Question: I need some performance improvement guidance, my query takes several seconds to run and this is causing problems on the server. This query runs on the most common page on my site. I think a radical rethink may be required.
~ EDIT ~
This query produces a list of records whose keywords match those of the program (record) being queried. My site is a software download directory. And this list is used on the program listing page to show other similar programs. PadID is the primary key of the program records in my database.
~ EDIT ~
Heres my query
'''
select match_keywords.PadID, count(match_keywords.Word) as matching_words
from keywords current_program_keywords
inner join keywords match_keywords on
match_keywords.Word=current_program_keywords.Word
where match_keywords.Word IS NOT NULL
and current_program_keywords.PadID=44243
group by match_keywords.PadID
order by matching_words DESC
LIMIT 0,11;
'''
Heres the query explained.

Heres some sample data, however I doubt you'd be able to see the effects of any performance tweaks without more data, which I can provide if you'd like.
'''
CREATE TABLE IF NOT EXISTS 'keywords' (
'Word' varchar(20) NOT NULL,
'PadID' bigint(20) NOT NULL,
'LetterIdx' varchar(1) NOT NULL,
KEY 'Word' ('Word'),
KEY 'LetterIdx' ('LetterIdx'),
KEY 'PadID_2' ('PadID','Word')
) ENGINE=MyISAM DEFAULT CHARSET=latin1;
INSERT INTO 'keywords' ('Word', 'PadID', 'LetterIdx') VALUES
('tv', 44243, 'T'),
('satellite tv', 44243, 'S'),
('satellite tv to pc', 44243, 'S'),
('satellite', 44243, 'S'),
('your', 44243, 'X'),
('computer', 44243, 'C'),
('pc', 44243, 'P'),
('soccer on your pc', 44243, 'S'),
('sports on your pc', 44243, 'S'),
('television', 44243, 'T');
'''
I've tried adding an index, but this doesn't make much difference.
'''
ALTER TABLE 'keywords' ADD INDEX ( 'PadID' )
'''
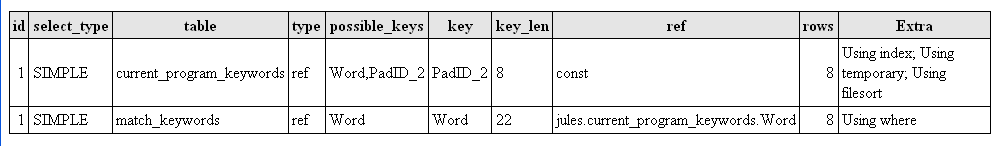
Answer: You might find this helpful if I understood you correctly. The solution takes advantage of innodb's clustered primary key indexes (http://pastie.org/<PHONE>)
EDIT: here's some links that may prove of interest:
<URL>
<URL>
'''
drop table if exists programmes;
create table programmes
(
prog_id mediumint unsigned not null auto_increment primary key,
name varchar(255) unique not null
)
engine=innodb;
insert into programmes (name) values
('prog1'),('prog2'),('prog3'),('prog4'),('prog5'),('prog6');
drop table if exists keywords;
create table keywords
(
keyword_id mediumint unsigned not null auto_increment primary key,
name varchar(255) unique not null
)
engine=innodb;
insert into keywords (name) values
('tv'),('satellite tv'),('satellite tv to pc'),('pc'),('computer');
drop table if exists programme_keywords;
create table programme_keywords
(
keyword_id mediumint unsigned not null,
prog_id mediumint unsigned not null,
primary key (keyword_id, prog_id), -- note clustered composite primary key
key (prog_id)
)
engine=innodb;
insert into programme_keywords values
-- keyword 1
(1,1),(1,5),
-- keyword 2
(2,2),(2,4),
-- keyword 3
(3,1),(3,2),(3,5),(3,6),
-- keyword 4
(4,2),
-- keyword 5
(5,2),(5,3),(5,4);
/*
efficiently list all other programmes whose keywords match that of the
programme currently being queried (for instance prog_id = 1)
*/
drop procedure if exists list_matching_programmes;
delimiter #
create procedure list_matching_programmes
(
in p_prog_id mediumint unsigned
)
proc_main:begin
select
p.*
from
programmes p
inner join
(
select distinct -- other programmes with same keywords as current
pk.prog_id
from
programme_keywords pk
inner join
(
select keyword_id from programme_keywords where prog_id = p_prog_id
) current_programme -- the current program keywords
on pk.keyword_id = current_programme.keyword_id
inner join programmes p on pk.prog_id = p.prog_id
) matches
on matches.prog_id = p.prog_id
order by
p.prog_id;
end proc_main #
delimiter ;
call list_matching_programmes(1);
call list_matching_programmes(6);
explain
select
p.*
from
programmes p
inner join
(
select distinct
pk.prog_id
from
programme_keywords pk
inner join
(
select keyword_id from programme_keywords where prog_id = 1
) current_programme
on pk.keyword_id = current_programme.keyword_id
inner join programmes p on pk.prog_id = p.prog_id
) matches
on matches.prog_id = p.prog_id
order by
p.prog_id;
'''
EDIT: added char_idx functionality as requested
'''
alter table keywords add column char_idx char(1) null after name;
update keywords set char_idx = upper(substring(name,1,1));
select * from keywords;
explain
select
p.*
from
programmes p
inner join
(
select distinct
pk.prog_id
from
programme_keywords pk
inner join
(
select keyword_id from keywords where char_idx = 'P' -- just change the driver query
) keywords_starting_with
on pk.keyword_id = keywords_starting_with.keyword_id
) matches
on matches.prog_id = p.prog_id
order by
p.prog_id;
'''